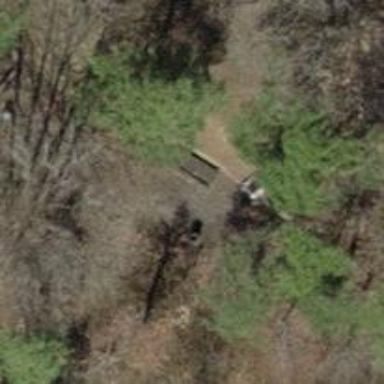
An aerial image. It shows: Picnic table located in leisure land area.